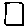
Label: square